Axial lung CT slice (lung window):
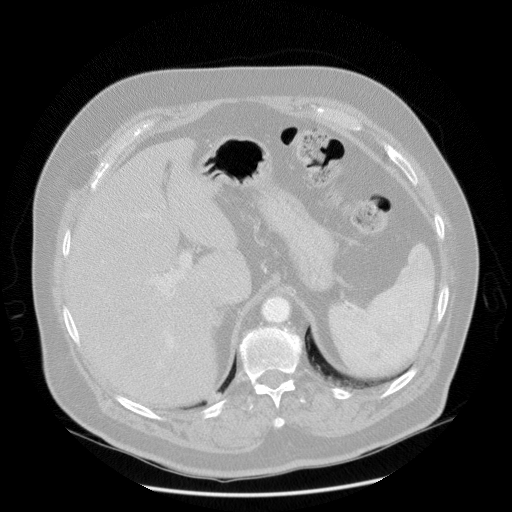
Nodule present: no